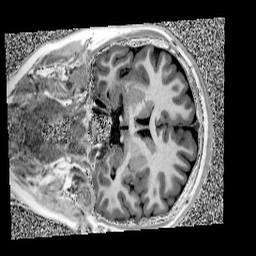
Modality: UNIT1
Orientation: coronal
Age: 12
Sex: female
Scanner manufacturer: siemens
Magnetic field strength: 3 T
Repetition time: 4 s
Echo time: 0.00299 s